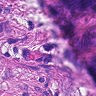
Metastatic tissue present: yes